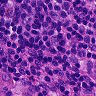
Metastatic tissue present: no